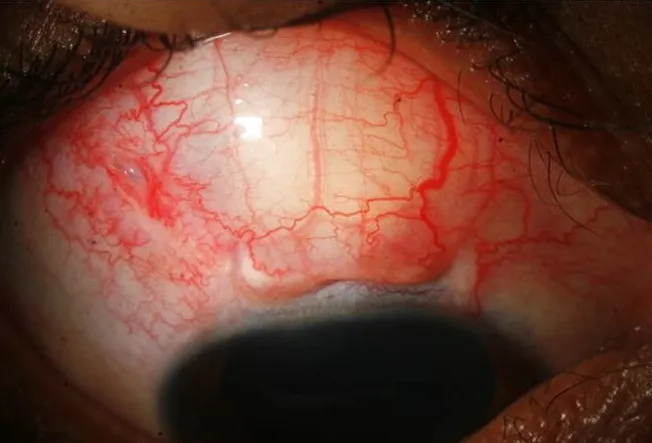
Final slit lamp photograph showing well formed bleb.
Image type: ophthalmic_imaging (slit_lamp_photograph)